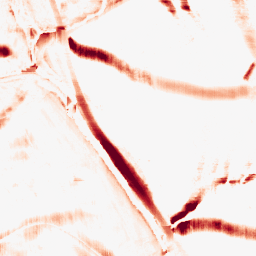
Category: morphological
Decomposition family: morphological_square
Decomposition parameters: operation: opening
size: 20
Upsampling method: regularized
Upsampling parameters: scale: 2
lambda_reg: 0.001
Upsampling scale: 2